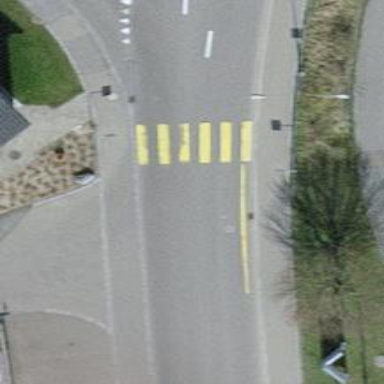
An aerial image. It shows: Marked zebra crossing on the road.